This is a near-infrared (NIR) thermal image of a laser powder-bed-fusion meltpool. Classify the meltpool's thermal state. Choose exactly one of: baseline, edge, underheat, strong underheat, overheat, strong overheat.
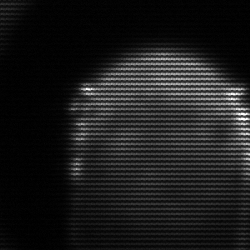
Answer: edge